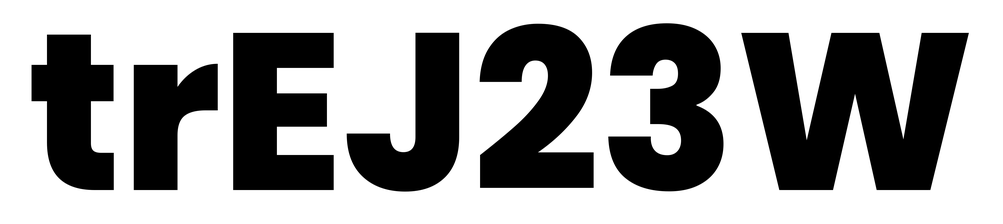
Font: Poppins-ExtraBold